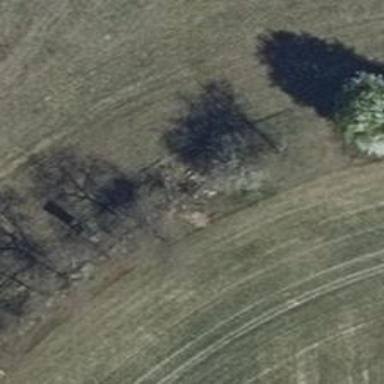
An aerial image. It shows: Row of trees in natural setting.